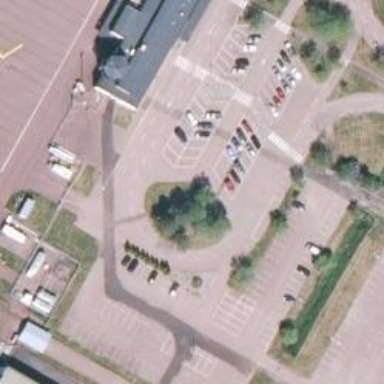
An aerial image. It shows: Car rental service.